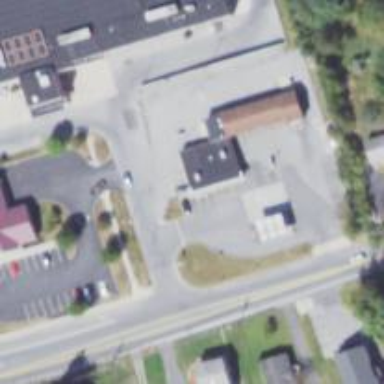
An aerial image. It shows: Convenience shop.